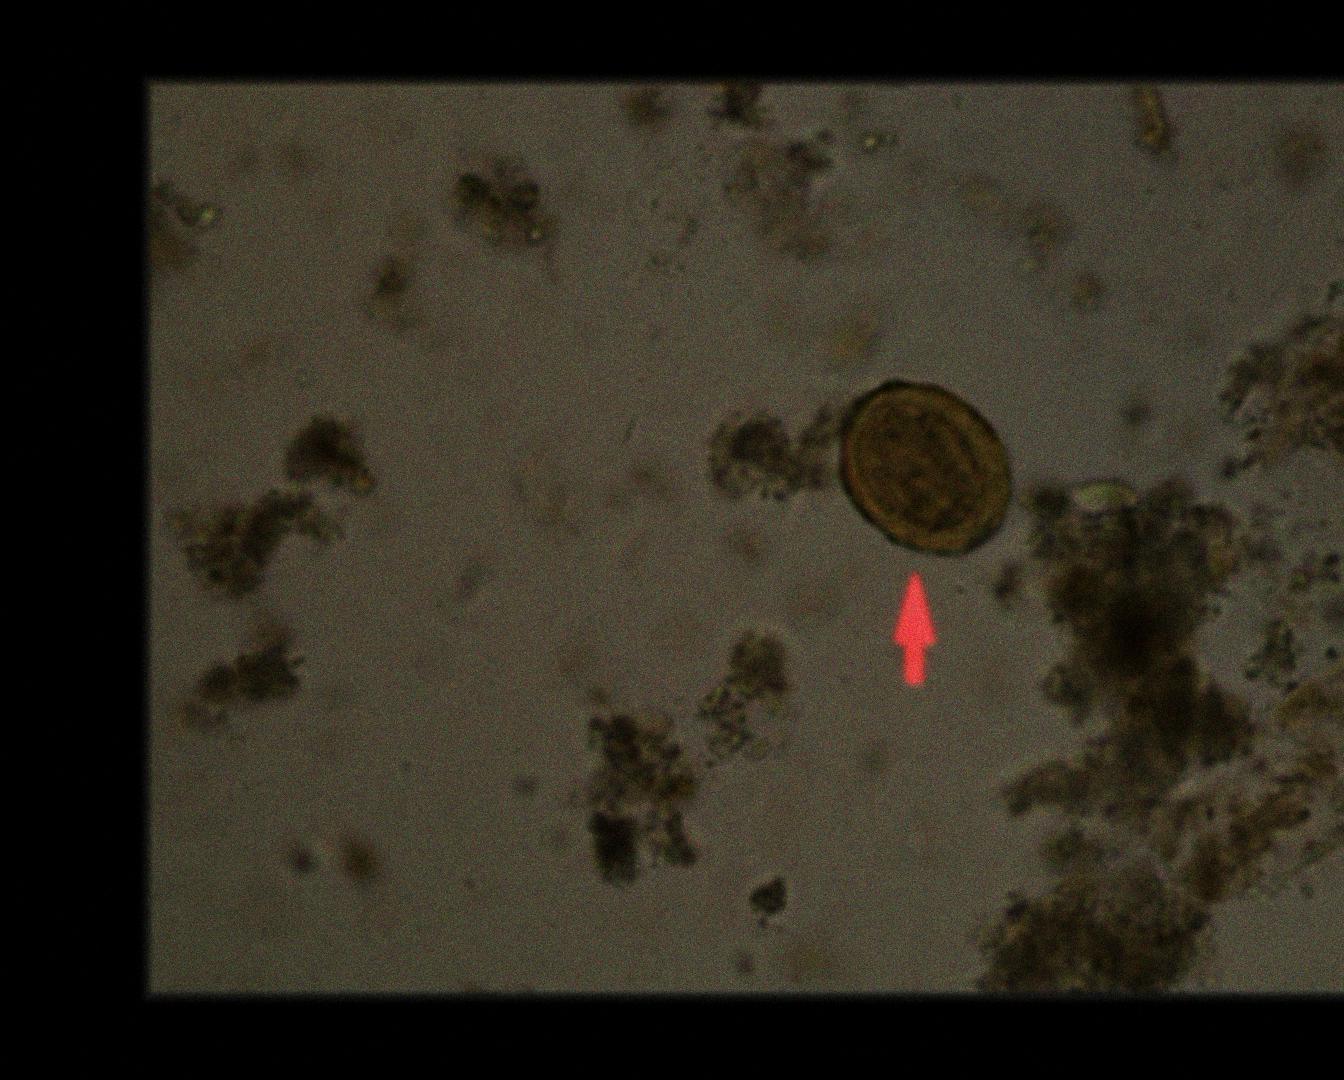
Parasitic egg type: Ascaris lumbricoides